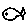
Label: fish